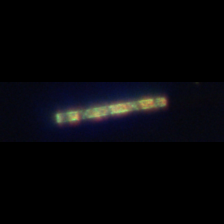
Taxon: Leptocylindrus
Group: Diatoms